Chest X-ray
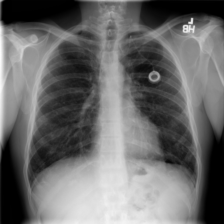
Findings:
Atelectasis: negative
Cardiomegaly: negative
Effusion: negative
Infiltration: negative
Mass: negative
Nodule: negative
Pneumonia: negative
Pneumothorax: negative
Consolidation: negative
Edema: negative
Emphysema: negative
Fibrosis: negative
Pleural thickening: negative
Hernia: negative